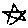
Label: star